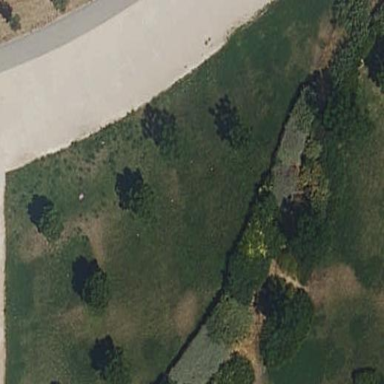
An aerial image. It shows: Garden that is leisure land.